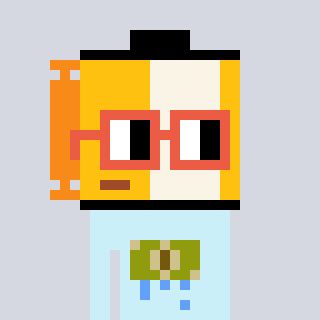
a pixel art character with square orange glasses, a film roll-shaped head and a cold-colored body on a cool background